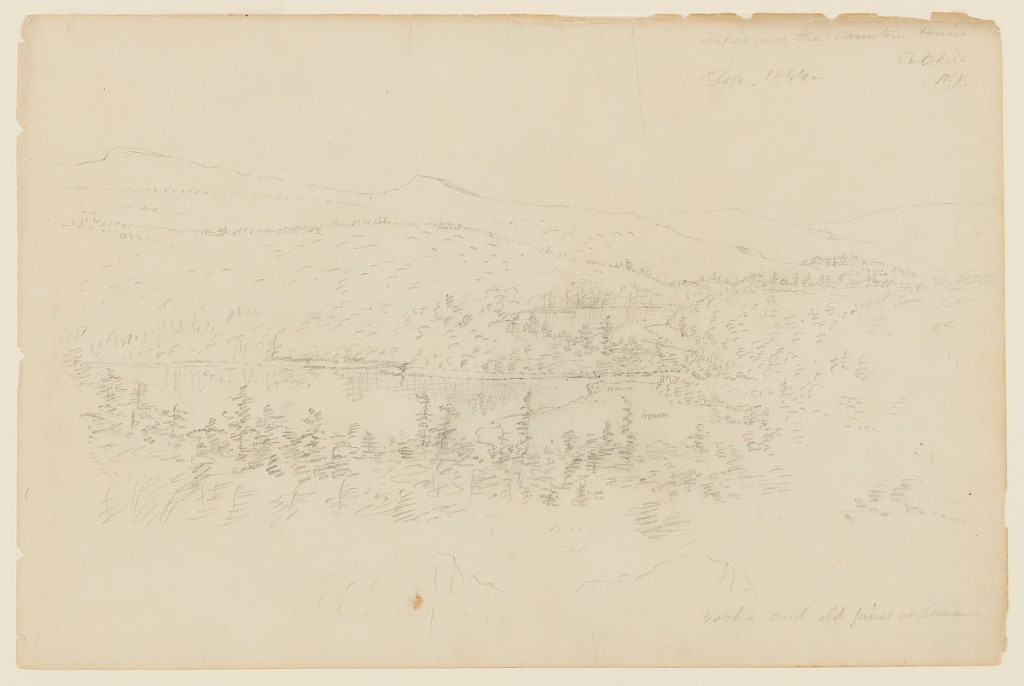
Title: North-South Lake near the Catskill Mountain House, New York
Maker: Frederic Edwin Church, American, 1826–1900
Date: September 1844
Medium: Graphite on off-white wove paper; verso: graphite
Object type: Drawing
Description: Landscape sketch showing a view of North-South Lake beside the Catskill Mountain House, near Catskill, New York. Viewed from Sunset Rock, the reflective lakes comprise the middle distance and are viewed beyond a dense evergreen forest in the foreground. A hill rises behind the lakes, and behind this hill, Kaaterskill High Peak (left) and Roundtop Mountain (upper center) are visible along the horizon. Other mountains are visible at right.

Verso: Botanical sketch showing an unfinished view of an oak tree in or near Catskill, New York. Situated at center, the tree's twisting trunk and branches are clearly delineated, while its leaves/canopy is not included.